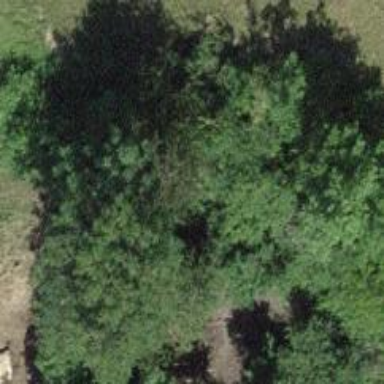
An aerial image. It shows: Forest area.